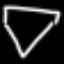
Label: diamond